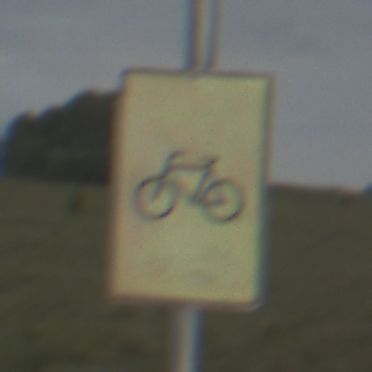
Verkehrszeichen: RadverkehrOhnePfeilsymbol
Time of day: Night
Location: Outdoor (Nature)
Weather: Overcast
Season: NotSpecified
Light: Artificial